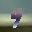
Label: 9